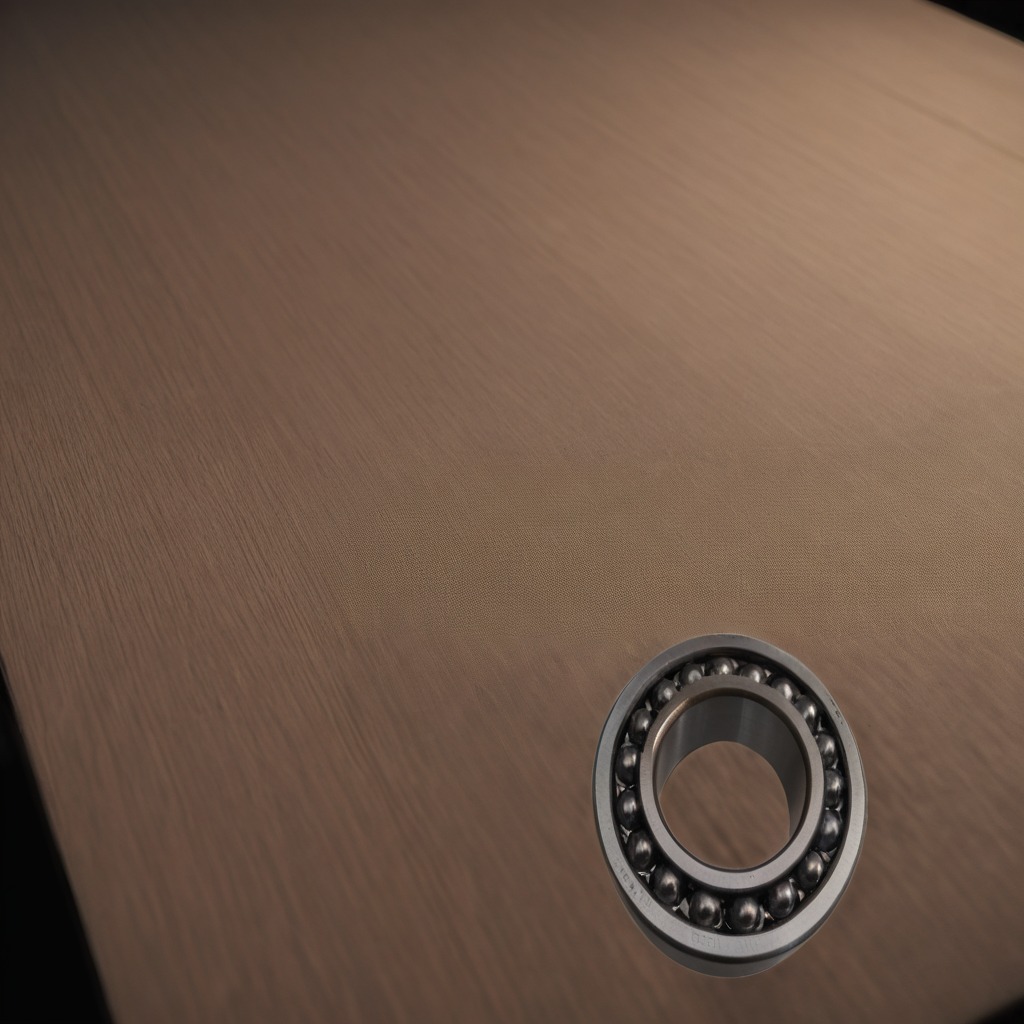
A metal ball bearing is lying on a wooden table.